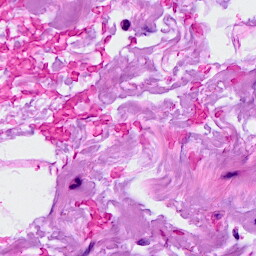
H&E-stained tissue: Breast